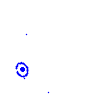
Particle: kaon